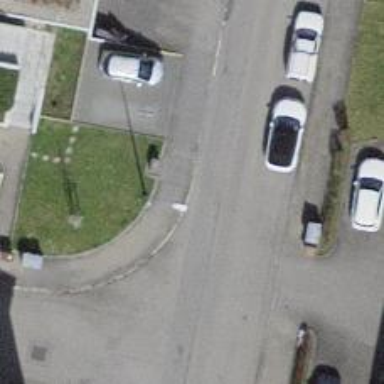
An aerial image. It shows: Kerb barrier.